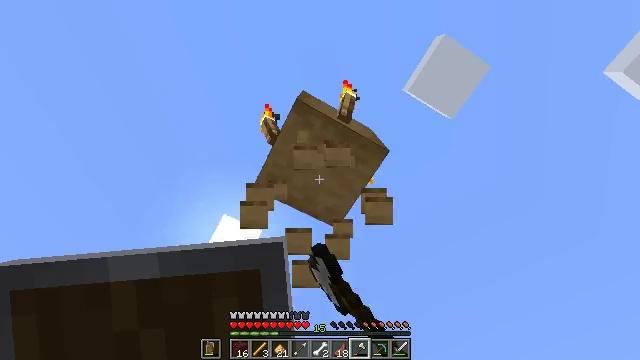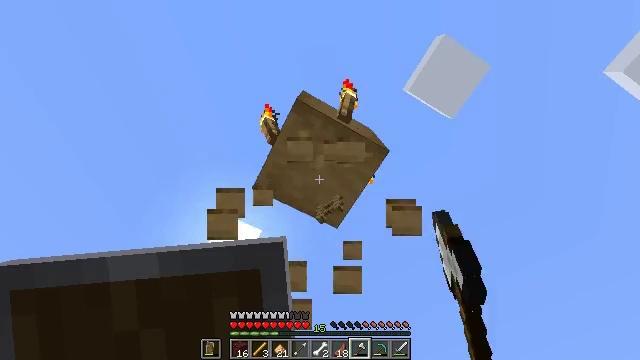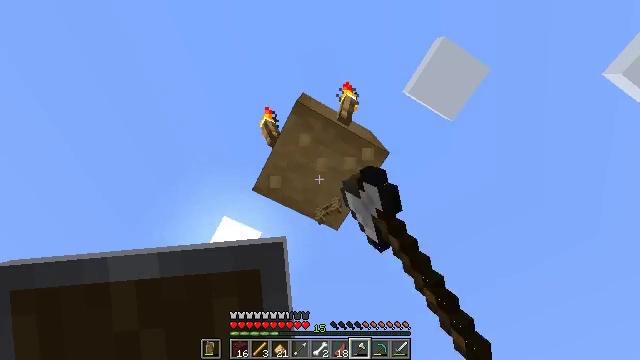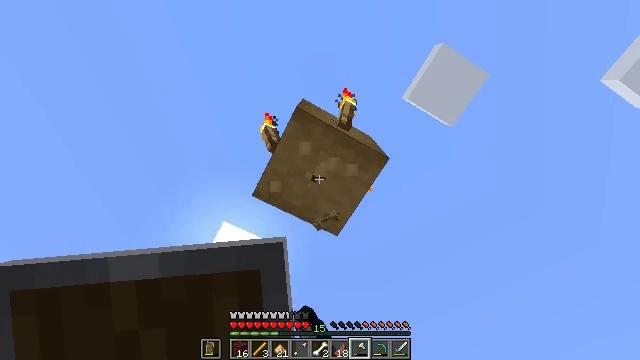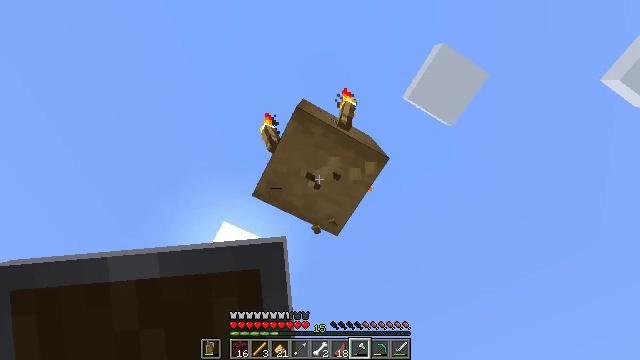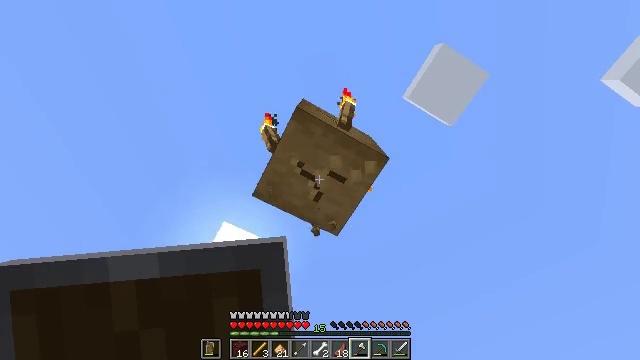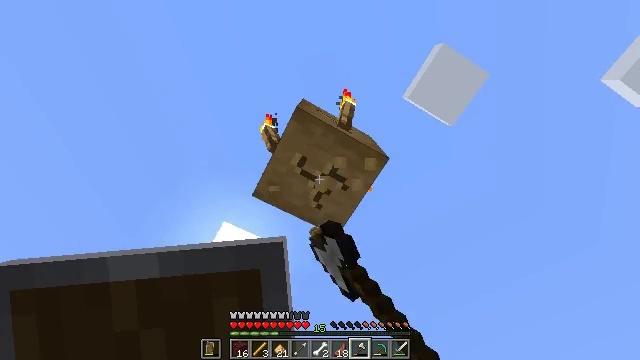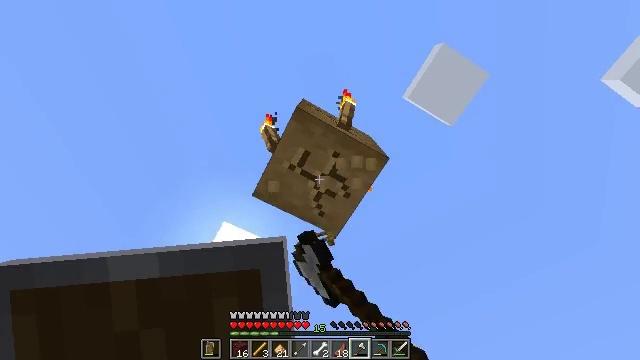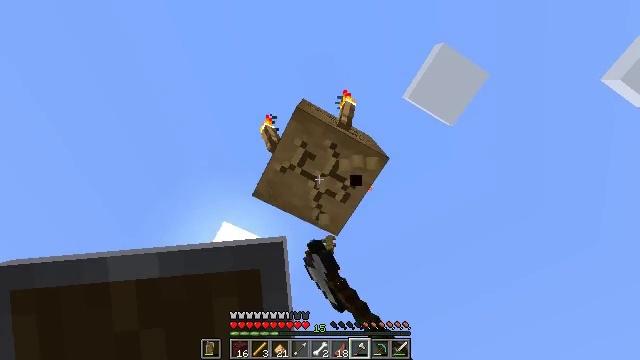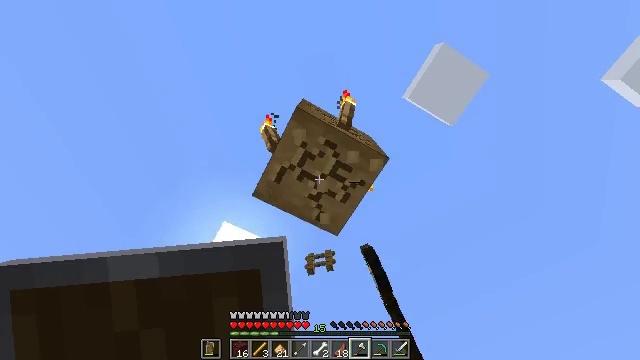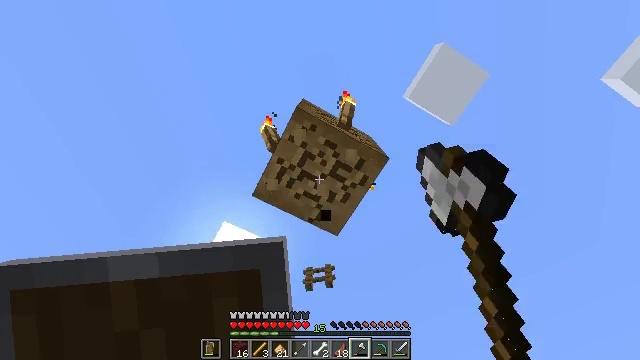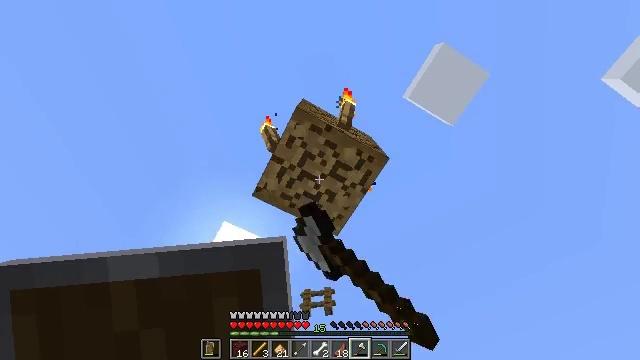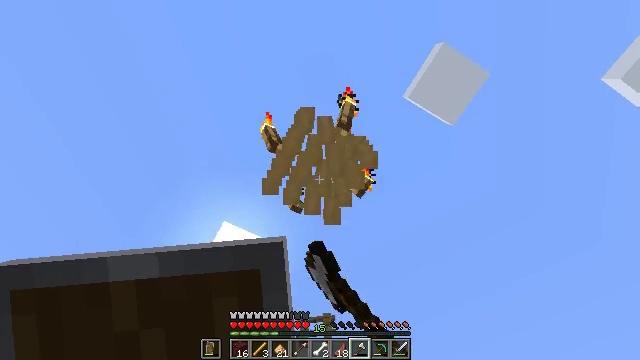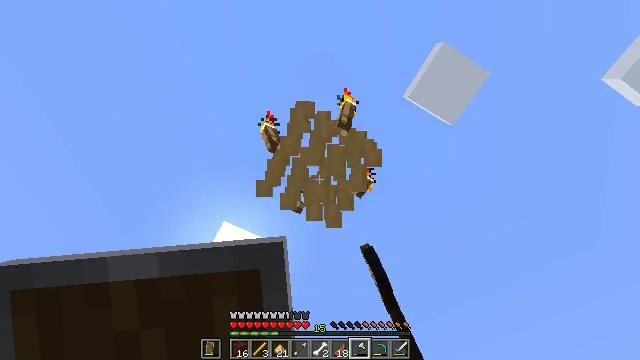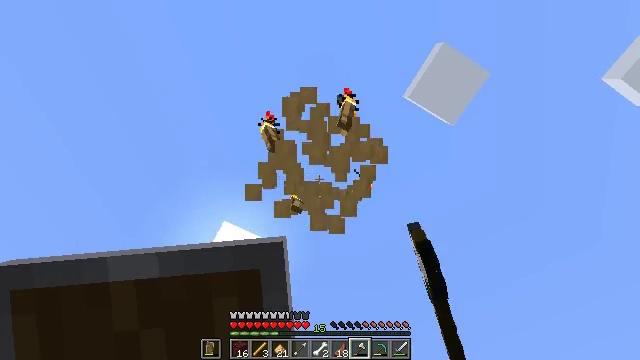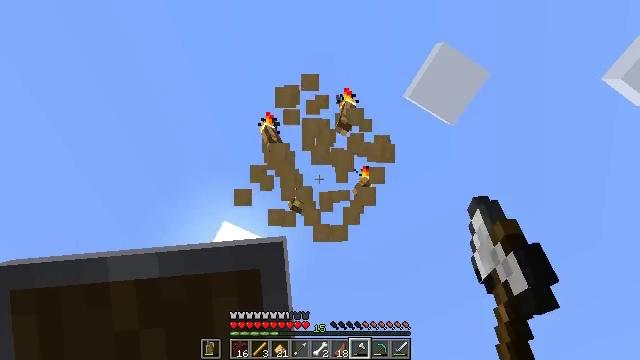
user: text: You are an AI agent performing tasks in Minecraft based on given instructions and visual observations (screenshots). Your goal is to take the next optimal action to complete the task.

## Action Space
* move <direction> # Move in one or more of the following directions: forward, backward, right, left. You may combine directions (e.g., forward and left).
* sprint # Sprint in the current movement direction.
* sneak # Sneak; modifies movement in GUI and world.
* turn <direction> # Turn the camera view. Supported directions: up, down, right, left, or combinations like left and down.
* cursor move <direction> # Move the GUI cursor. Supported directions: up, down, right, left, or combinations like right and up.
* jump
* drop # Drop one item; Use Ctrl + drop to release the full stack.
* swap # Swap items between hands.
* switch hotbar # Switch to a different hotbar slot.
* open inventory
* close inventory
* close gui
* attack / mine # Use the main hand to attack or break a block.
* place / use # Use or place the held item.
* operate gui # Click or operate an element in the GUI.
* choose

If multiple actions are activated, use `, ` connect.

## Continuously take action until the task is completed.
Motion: motion action
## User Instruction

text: Gather stripped oak wood for building.
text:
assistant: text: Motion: attack / mine
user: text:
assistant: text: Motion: attack / mine
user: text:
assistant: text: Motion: turn up, attack / mine
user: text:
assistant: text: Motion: attack / mine
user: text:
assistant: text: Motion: attack / mine
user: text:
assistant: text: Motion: attack / mine
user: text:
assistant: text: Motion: attack / mine
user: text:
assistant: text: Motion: attack / mine
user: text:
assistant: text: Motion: attack / mine
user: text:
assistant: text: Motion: attack / mine
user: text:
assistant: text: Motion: attack / mine
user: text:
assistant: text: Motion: attack / mine
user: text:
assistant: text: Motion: attack / mine
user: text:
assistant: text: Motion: attack / mine
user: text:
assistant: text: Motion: attack / mine
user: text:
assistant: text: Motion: attack / mine
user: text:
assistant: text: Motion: attack / mine